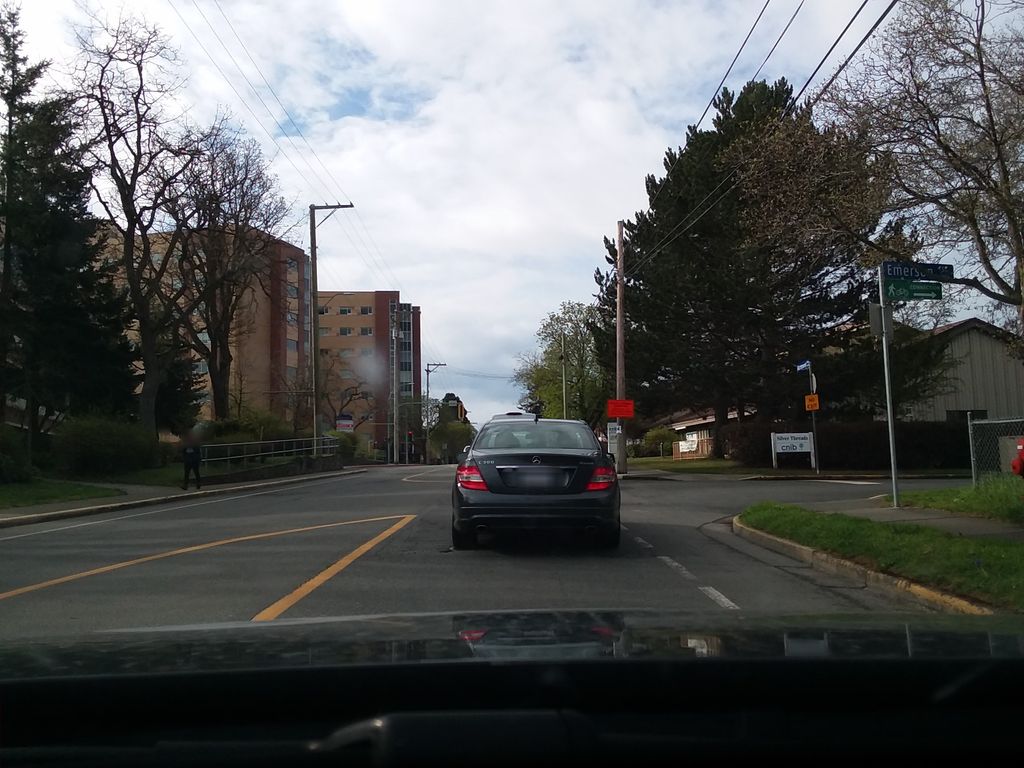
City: victoria